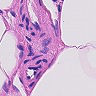
Metastatic tissue present: no